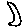
Label: moon